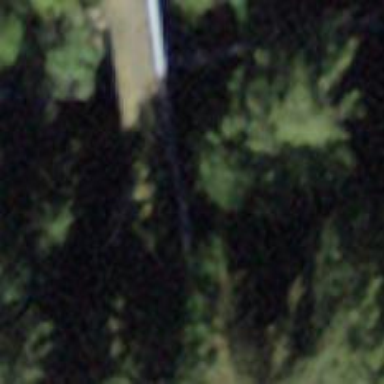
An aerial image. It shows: Path leading to bridge.